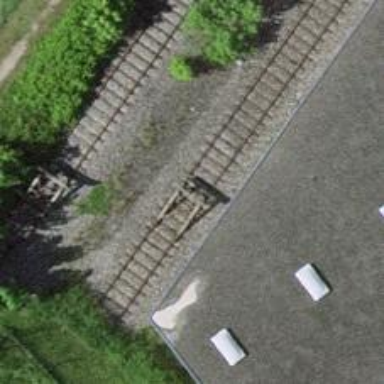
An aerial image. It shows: Railway buffer stop.